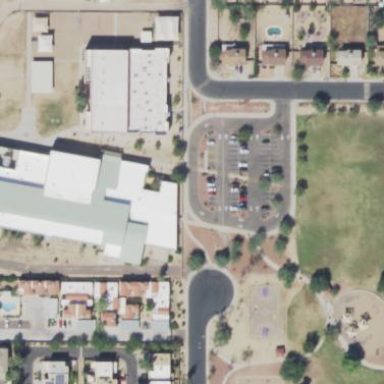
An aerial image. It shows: School building.